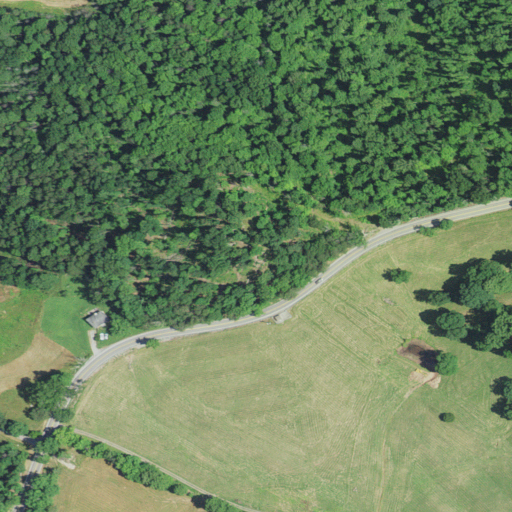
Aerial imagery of ridge(s) in West Virginia named Morrison Ridge containing deciduous forest, pasture, open development, mixed forest, and low intensity development